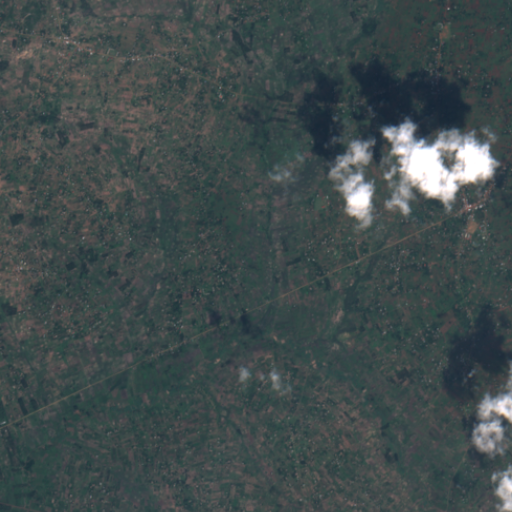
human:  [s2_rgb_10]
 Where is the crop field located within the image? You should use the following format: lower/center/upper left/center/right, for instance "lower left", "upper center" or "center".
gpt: The crop field is located in the lower left of the image.
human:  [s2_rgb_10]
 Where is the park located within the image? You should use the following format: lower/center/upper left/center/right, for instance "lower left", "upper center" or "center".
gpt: The park is located in the upper right of the image.
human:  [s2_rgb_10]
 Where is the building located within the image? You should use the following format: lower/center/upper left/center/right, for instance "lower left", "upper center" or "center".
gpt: There is no building in the image.